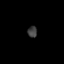
Tissue: skin
Cell type: Epithelial cells
Senescence score: 0.28
Nuclear area (px): 107
Mean DAPI intensity: 60.252